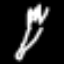
Label: fork